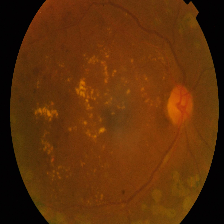
Diabetic retinopathy grade: Proliferative DR